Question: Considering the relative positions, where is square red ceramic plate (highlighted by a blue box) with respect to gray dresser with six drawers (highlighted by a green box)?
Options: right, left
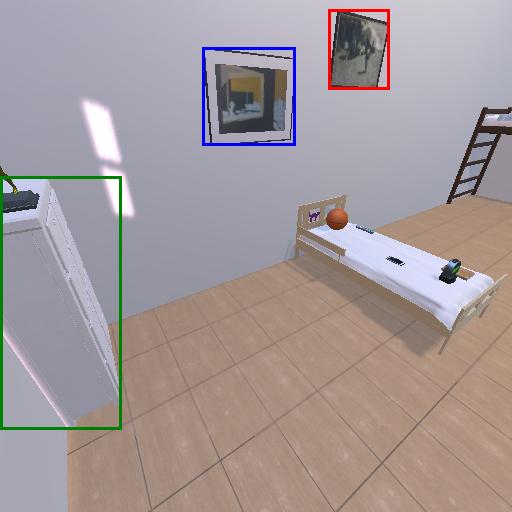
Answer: right